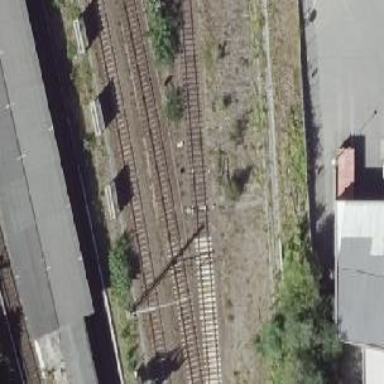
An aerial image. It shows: Wedge is used for the railway derail.